Question: I have two divs displayed inline, each div has a width of 50%.
Below these two divs, there is a 100% width div.
Here's my code
'''
<div class="col_1_2"></div>
<div class="full-description">description</div>
<div class="col_1_2"></div>
<div class="full-description">description</div>
.col_1_2 {
float:left;
-moz-box-sizing: border-box;
-webkit-box-sizing: border-box;
box-sizing: border-box;
width:50%;
}
.full-description {
width: 100%;
}
'''
The div called 'full-description' is not perfectly displayed below the ".col_1_2".
What I want

Thanks for the help !
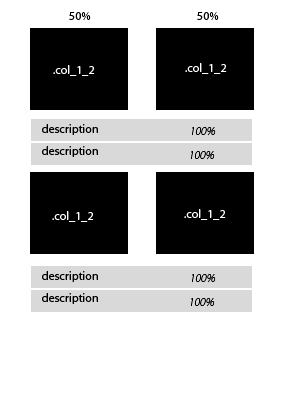
Answer: You would probably have to change the structure to achieve that layout using floats.
...and don't forget to clear the floats.
'''
.col_1_2 {
float:left;
-moz-box-sizing: border-box;
-webkit-box-sizing: border-box;
box-sizing: border-box;
width:50%;
height: 100px;
background: lightblue;
margin-bottom: 10px;
border:1px solid grey;
}
.full-description {
height: 50px;
background: grey;
margin-bottom: 10px;
clear:both;
}
'''
'''
<div class="col_1_2"></div>
<div class="col_1_2"></div>
<div class="full-description">description</div>
<div class="full-description">description</div>
<div class="col_1_2"></div>
<div class="col_1_2"></div>
<div class="full-description">description</div>
<div class="full-description">description</div>
'''